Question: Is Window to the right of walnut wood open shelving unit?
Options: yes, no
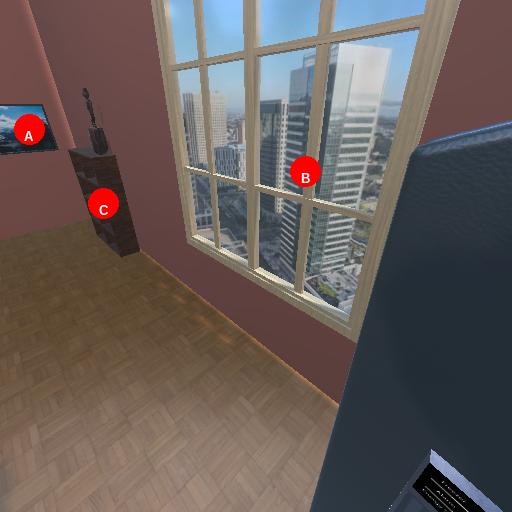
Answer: yes